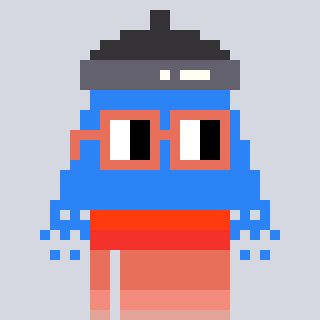
a pixel art character with square orange glasses, a shower-shaped head and a green-colored body on a cool background